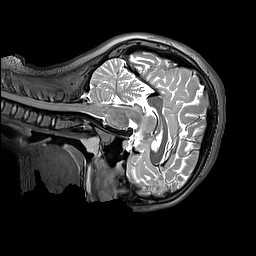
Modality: T2w
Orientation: sagittal
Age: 12
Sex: female
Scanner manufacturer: siemens
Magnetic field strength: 3 T
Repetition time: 3.2 s
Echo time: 0.408 s